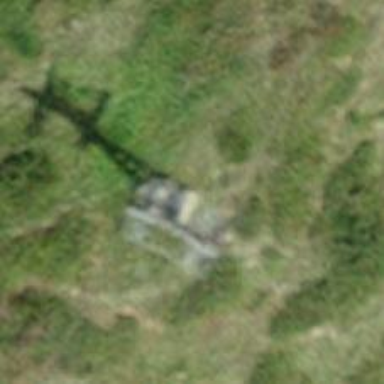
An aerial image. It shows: Pylon for aerialway.